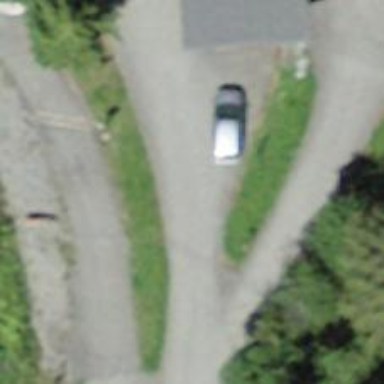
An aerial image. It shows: Asphalt parking aisle off service road.